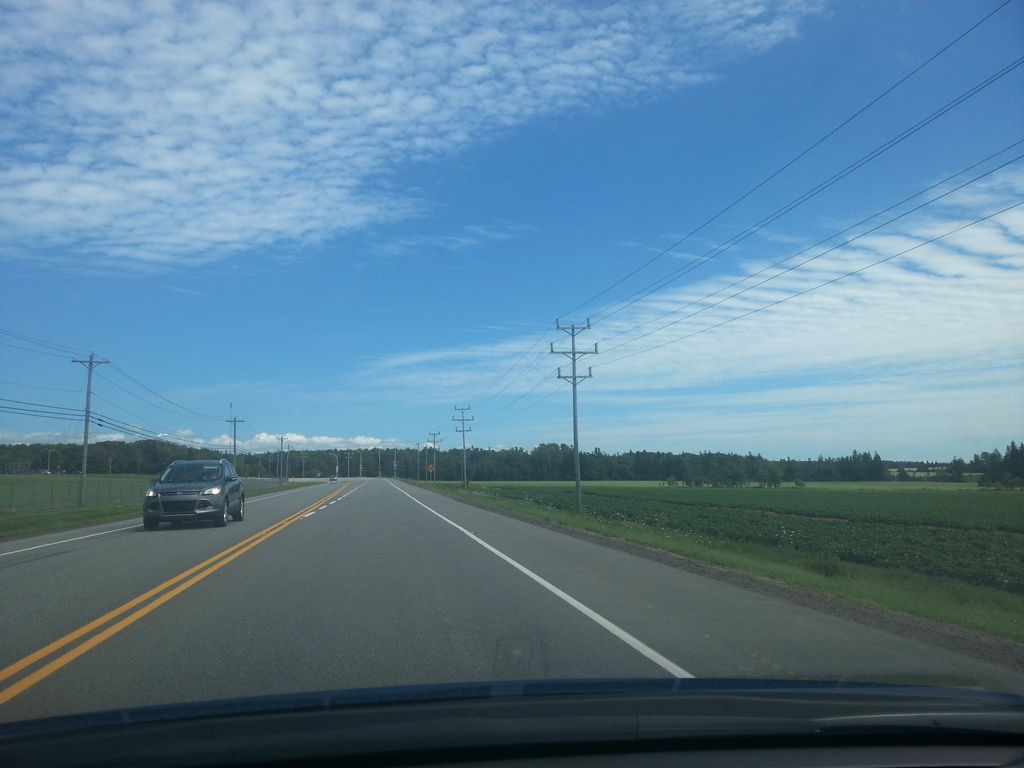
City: charlottetown